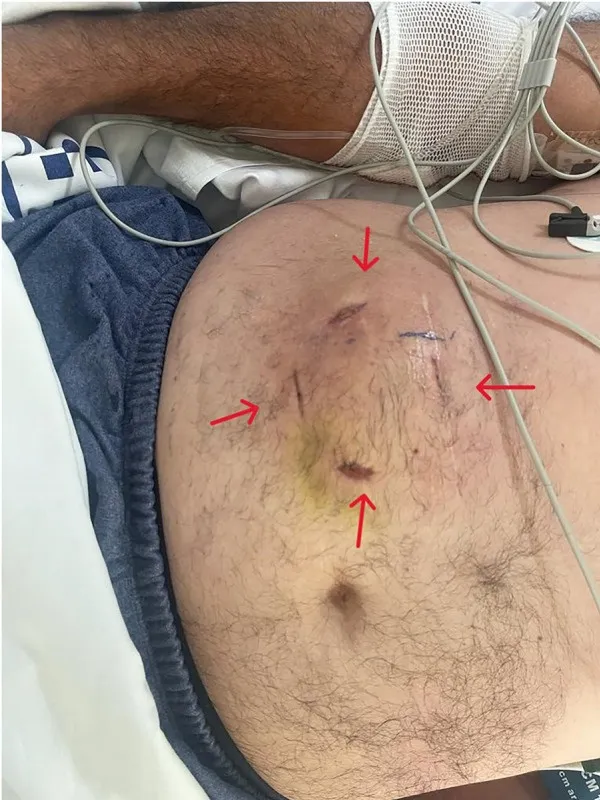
Abdominal incisions around the subcutaneous pump, 7 days later.
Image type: medical_photograph (skin_photograph)